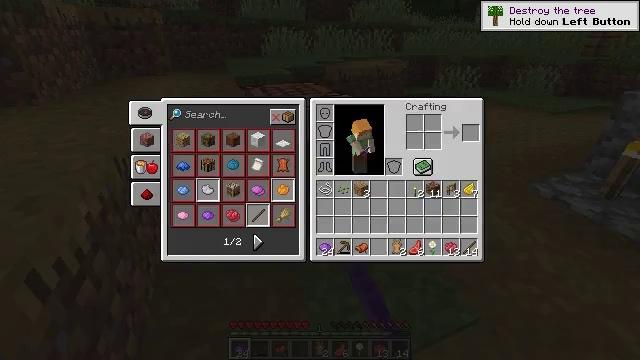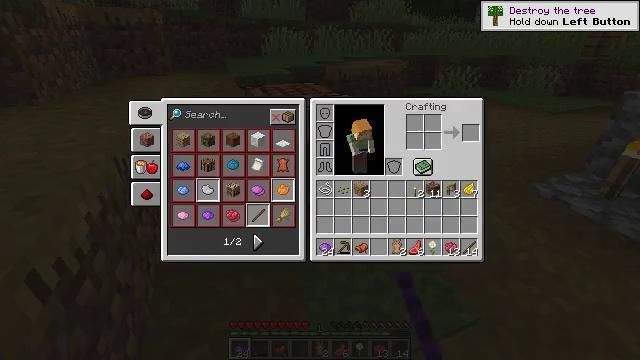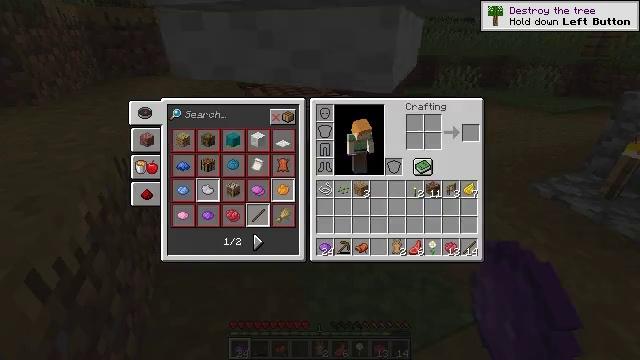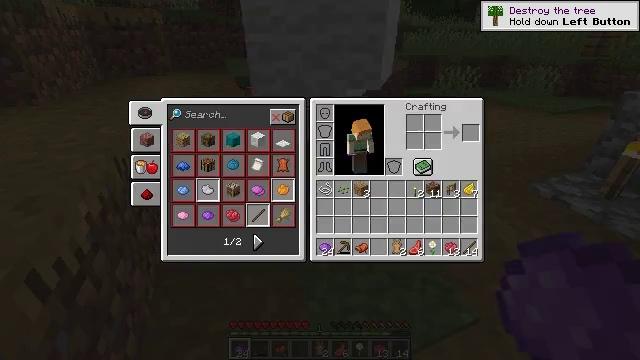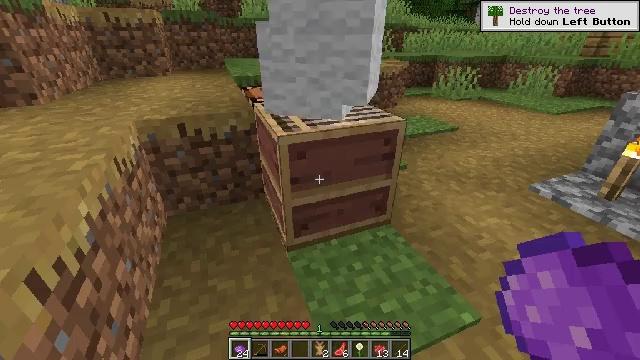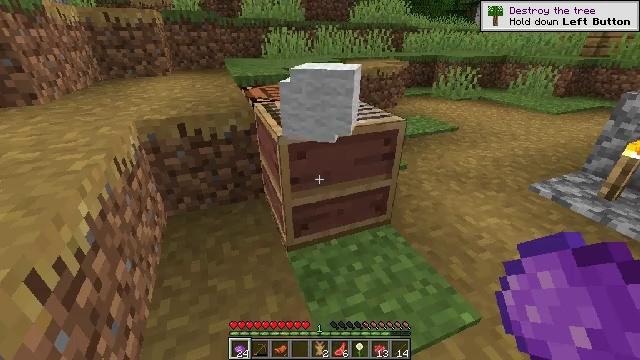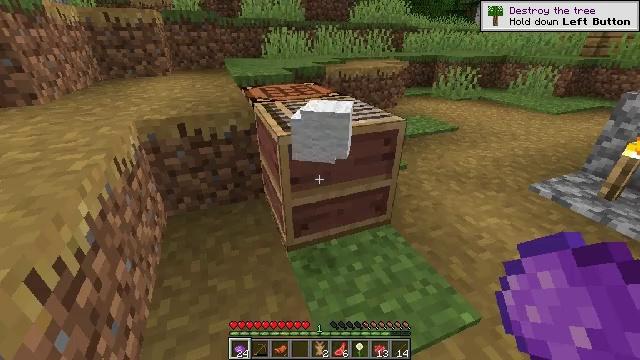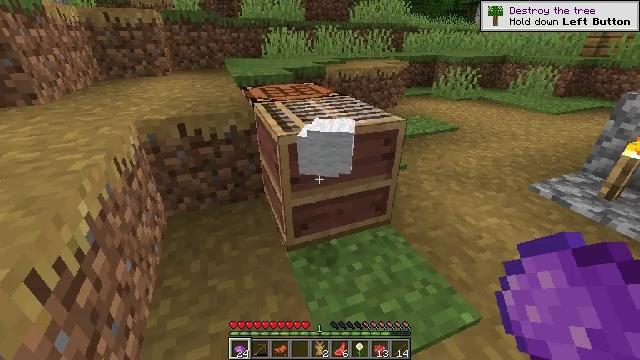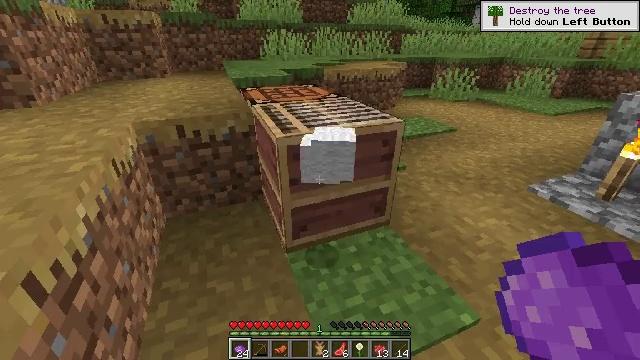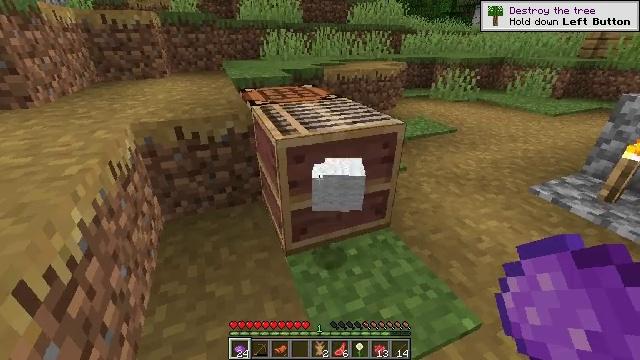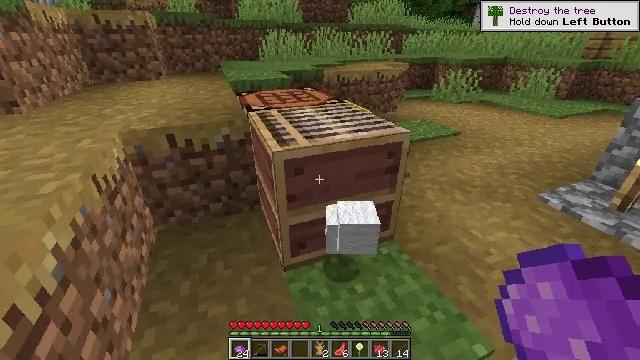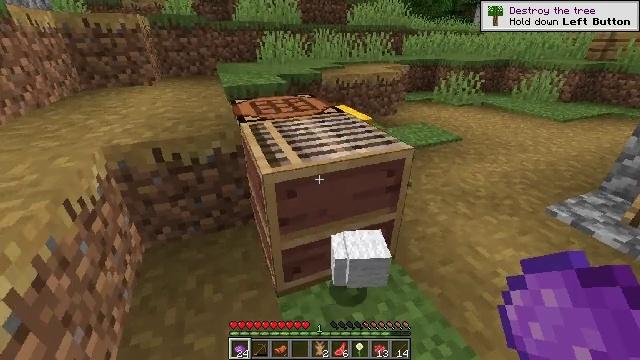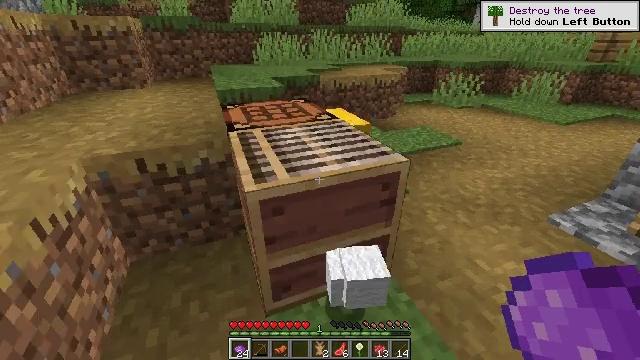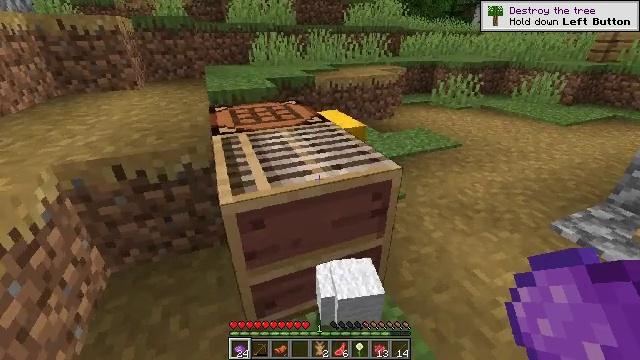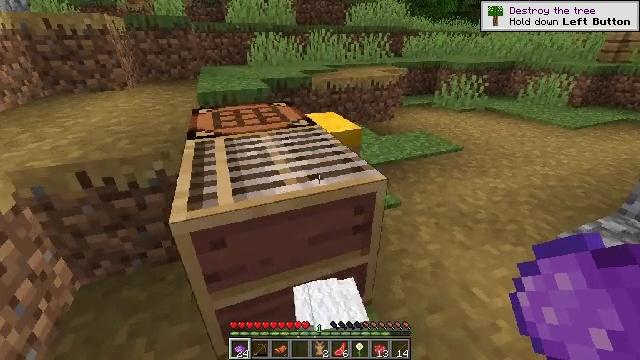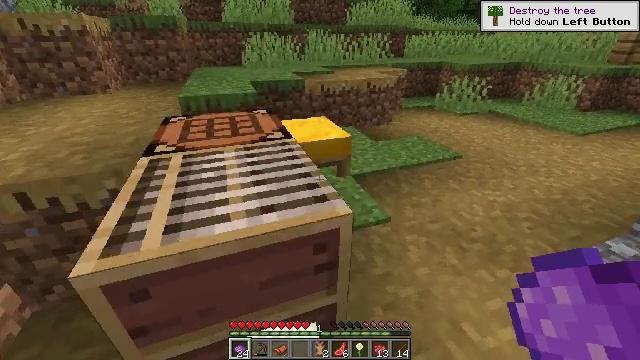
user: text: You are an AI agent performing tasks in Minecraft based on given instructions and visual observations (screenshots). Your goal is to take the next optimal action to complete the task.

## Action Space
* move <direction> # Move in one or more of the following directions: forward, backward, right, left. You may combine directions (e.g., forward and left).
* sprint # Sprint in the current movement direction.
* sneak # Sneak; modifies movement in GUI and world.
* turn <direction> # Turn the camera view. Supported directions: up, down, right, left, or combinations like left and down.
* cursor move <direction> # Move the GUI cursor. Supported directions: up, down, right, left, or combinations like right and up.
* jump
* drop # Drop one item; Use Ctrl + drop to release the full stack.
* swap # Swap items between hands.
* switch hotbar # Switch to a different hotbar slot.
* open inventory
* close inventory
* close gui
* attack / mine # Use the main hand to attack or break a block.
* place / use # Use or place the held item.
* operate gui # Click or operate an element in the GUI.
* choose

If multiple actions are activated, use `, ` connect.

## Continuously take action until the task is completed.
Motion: motion action
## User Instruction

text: Craft purple wool by adding purple dye to wool.
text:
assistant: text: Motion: open gui
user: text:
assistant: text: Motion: no_op
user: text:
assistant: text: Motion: no_op
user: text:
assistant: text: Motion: no_op
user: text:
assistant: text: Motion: close gui
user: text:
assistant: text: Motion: no_op
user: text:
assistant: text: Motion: no_op
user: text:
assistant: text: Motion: no_op
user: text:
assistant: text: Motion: move forward
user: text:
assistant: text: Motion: move forward
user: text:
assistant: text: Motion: move forward and move right
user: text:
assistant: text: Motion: move forward and move right
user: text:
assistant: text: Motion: move forward and move right
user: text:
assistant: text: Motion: move forward and move right, turn left
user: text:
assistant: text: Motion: move forward and move right, turn left
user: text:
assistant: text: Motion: move forward and move right
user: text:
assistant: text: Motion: move forward and move right
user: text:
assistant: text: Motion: move forward and move right
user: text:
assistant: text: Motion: move forward and move right, turn left
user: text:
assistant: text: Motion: move forward and move right, turn left and up
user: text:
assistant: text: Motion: move forward and move right, turn left and up
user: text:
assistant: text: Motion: move forward and move right, turn left and up
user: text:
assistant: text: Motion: move forward and move right, turn left and up
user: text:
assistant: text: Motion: move forward and move right, turn left
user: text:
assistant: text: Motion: move forward, turn left
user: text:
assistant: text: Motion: turn left
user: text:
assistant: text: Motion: turn left
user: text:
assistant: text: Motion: turn left
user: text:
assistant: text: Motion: turn left
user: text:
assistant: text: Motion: turn left